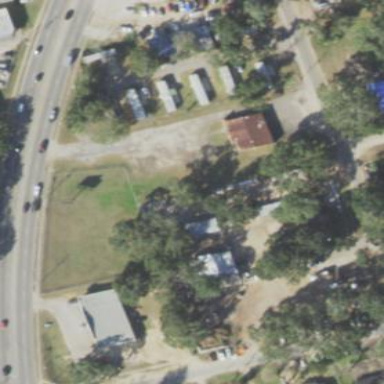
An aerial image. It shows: Residential area known as trailer park.